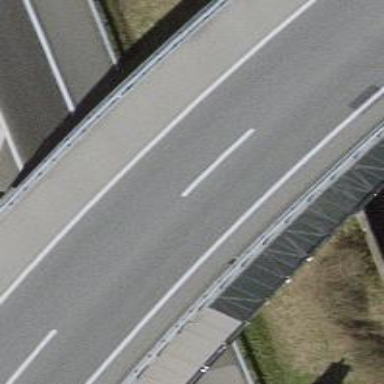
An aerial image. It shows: Bridge over motorway_link.